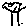
Label: tree